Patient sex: M
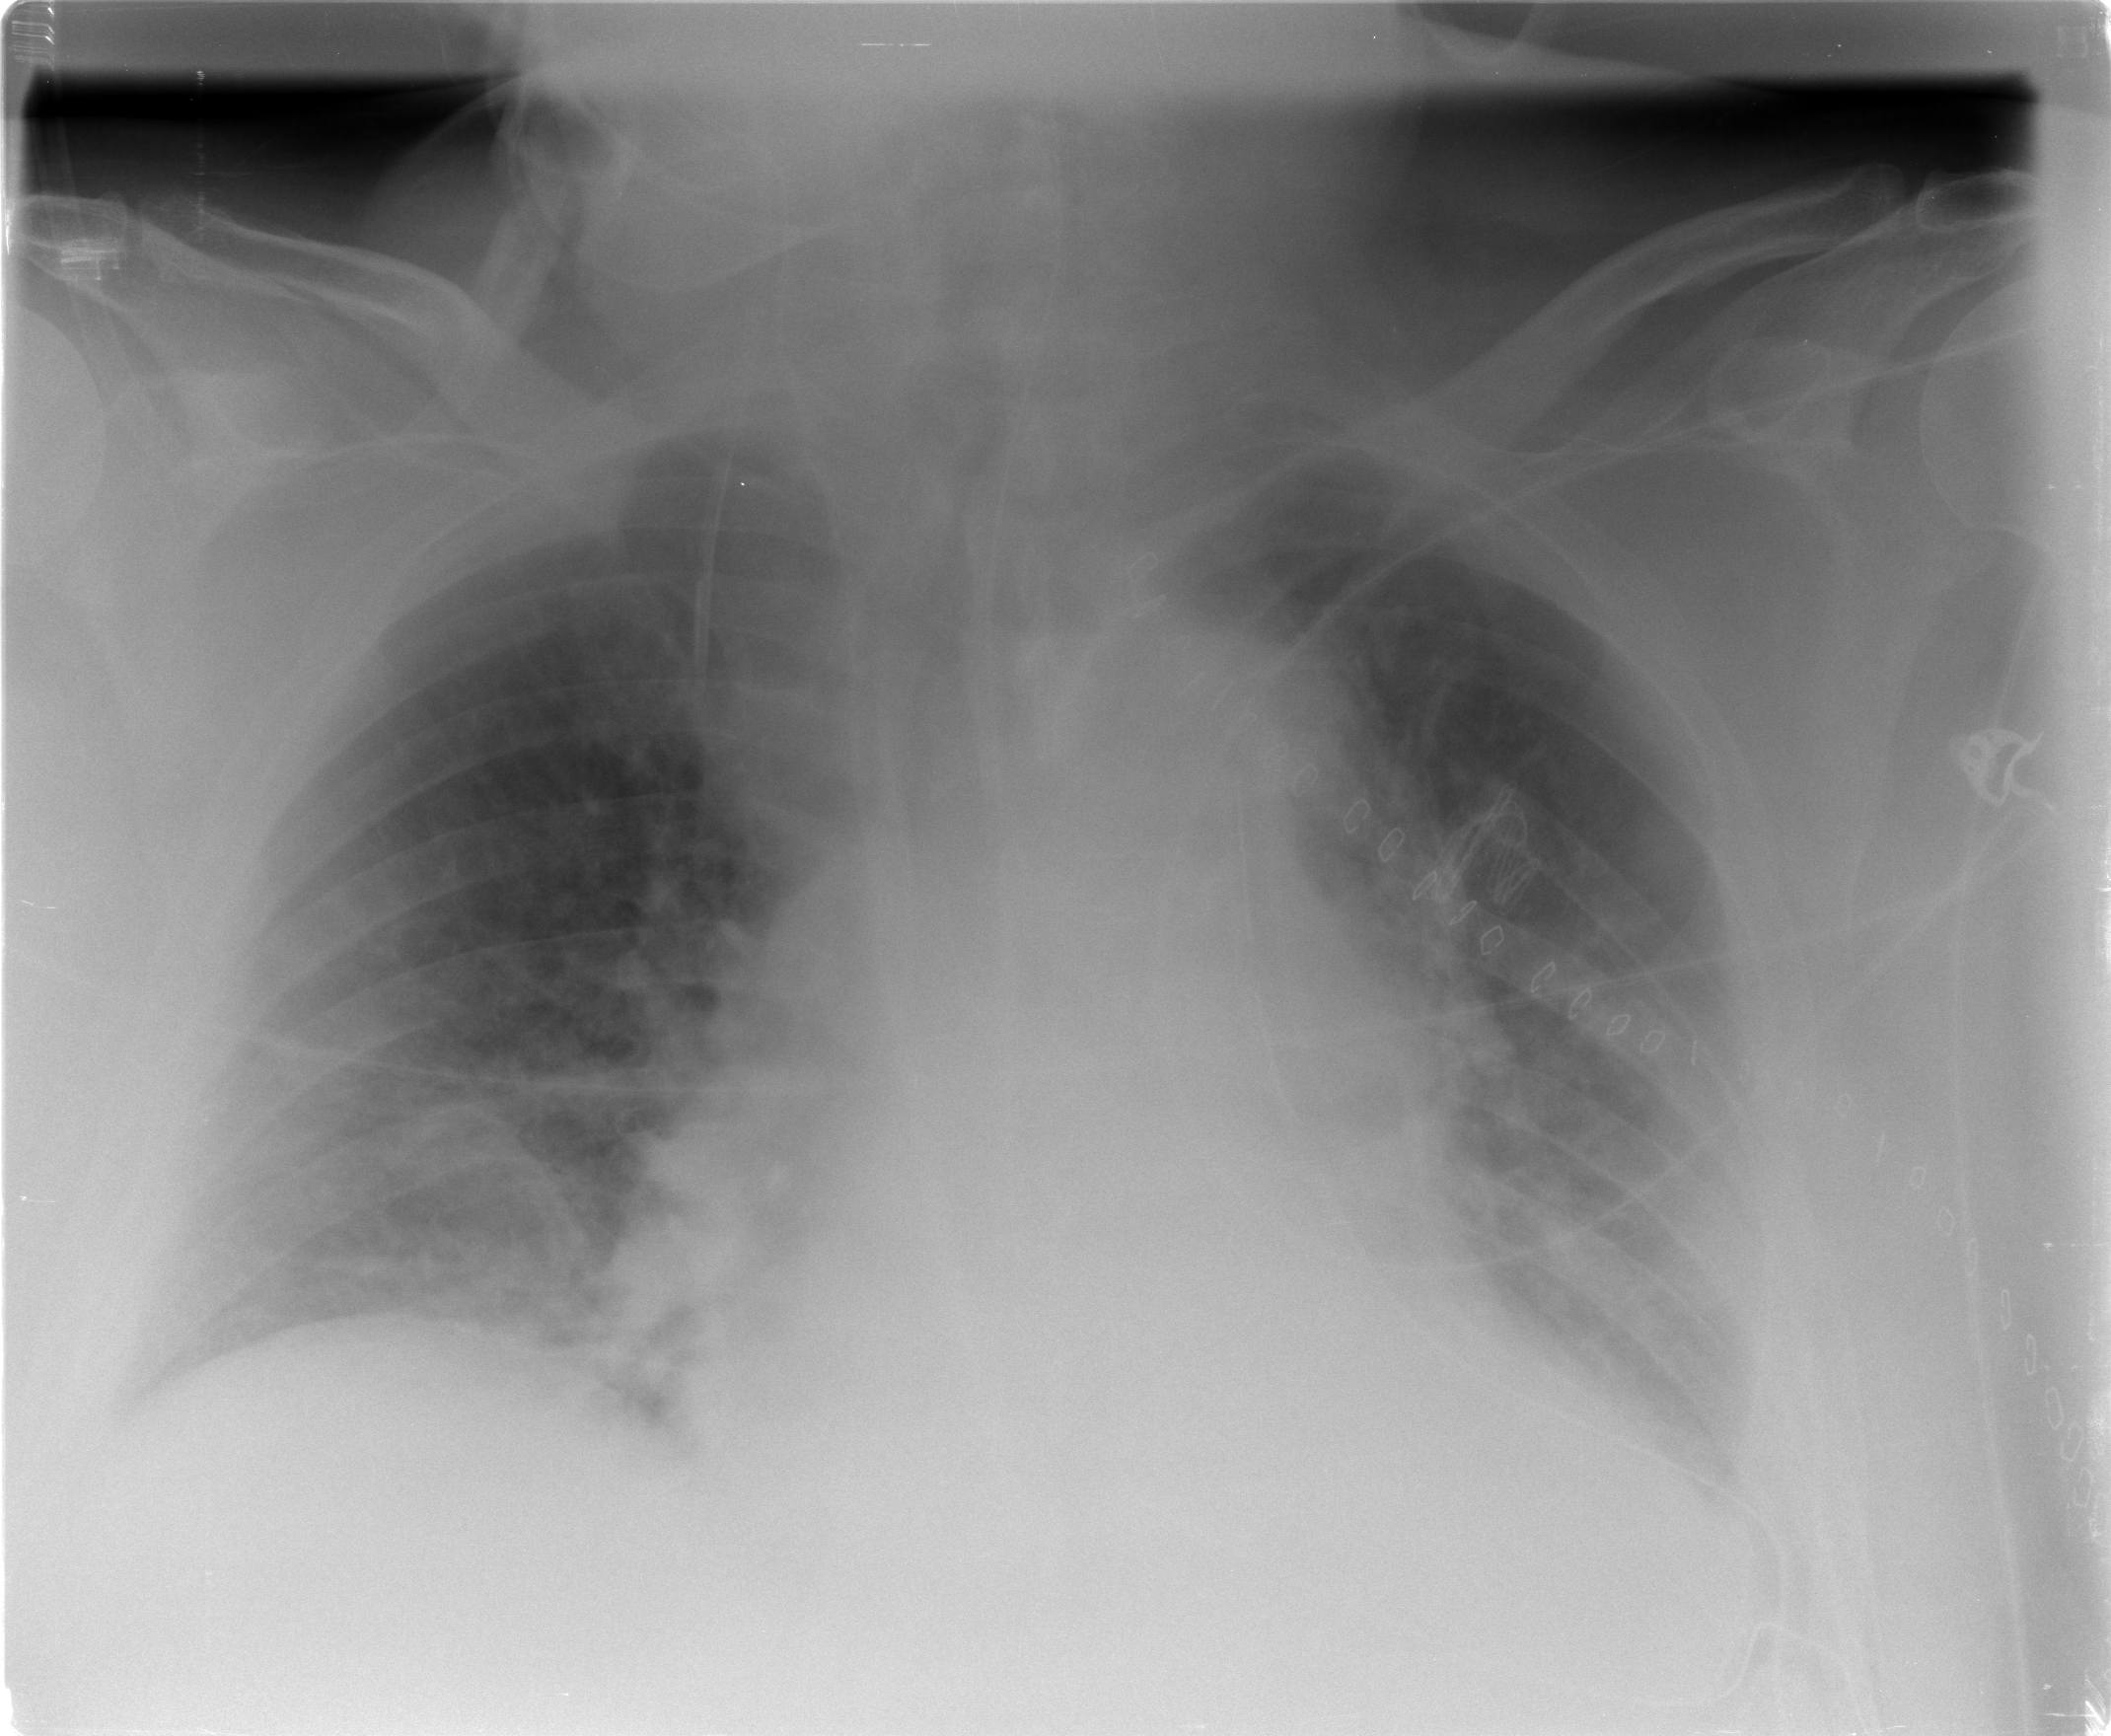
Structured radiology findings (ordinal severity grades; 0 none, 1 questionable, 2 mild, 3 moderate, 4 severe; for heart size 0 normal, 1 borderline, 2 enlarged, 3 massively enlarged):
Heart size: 2
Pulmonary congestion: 2
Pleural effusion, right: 1
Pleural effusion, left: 1
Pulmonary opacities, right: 2
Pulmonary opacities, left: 2
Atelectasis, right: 2
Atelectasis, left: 2